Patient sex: M
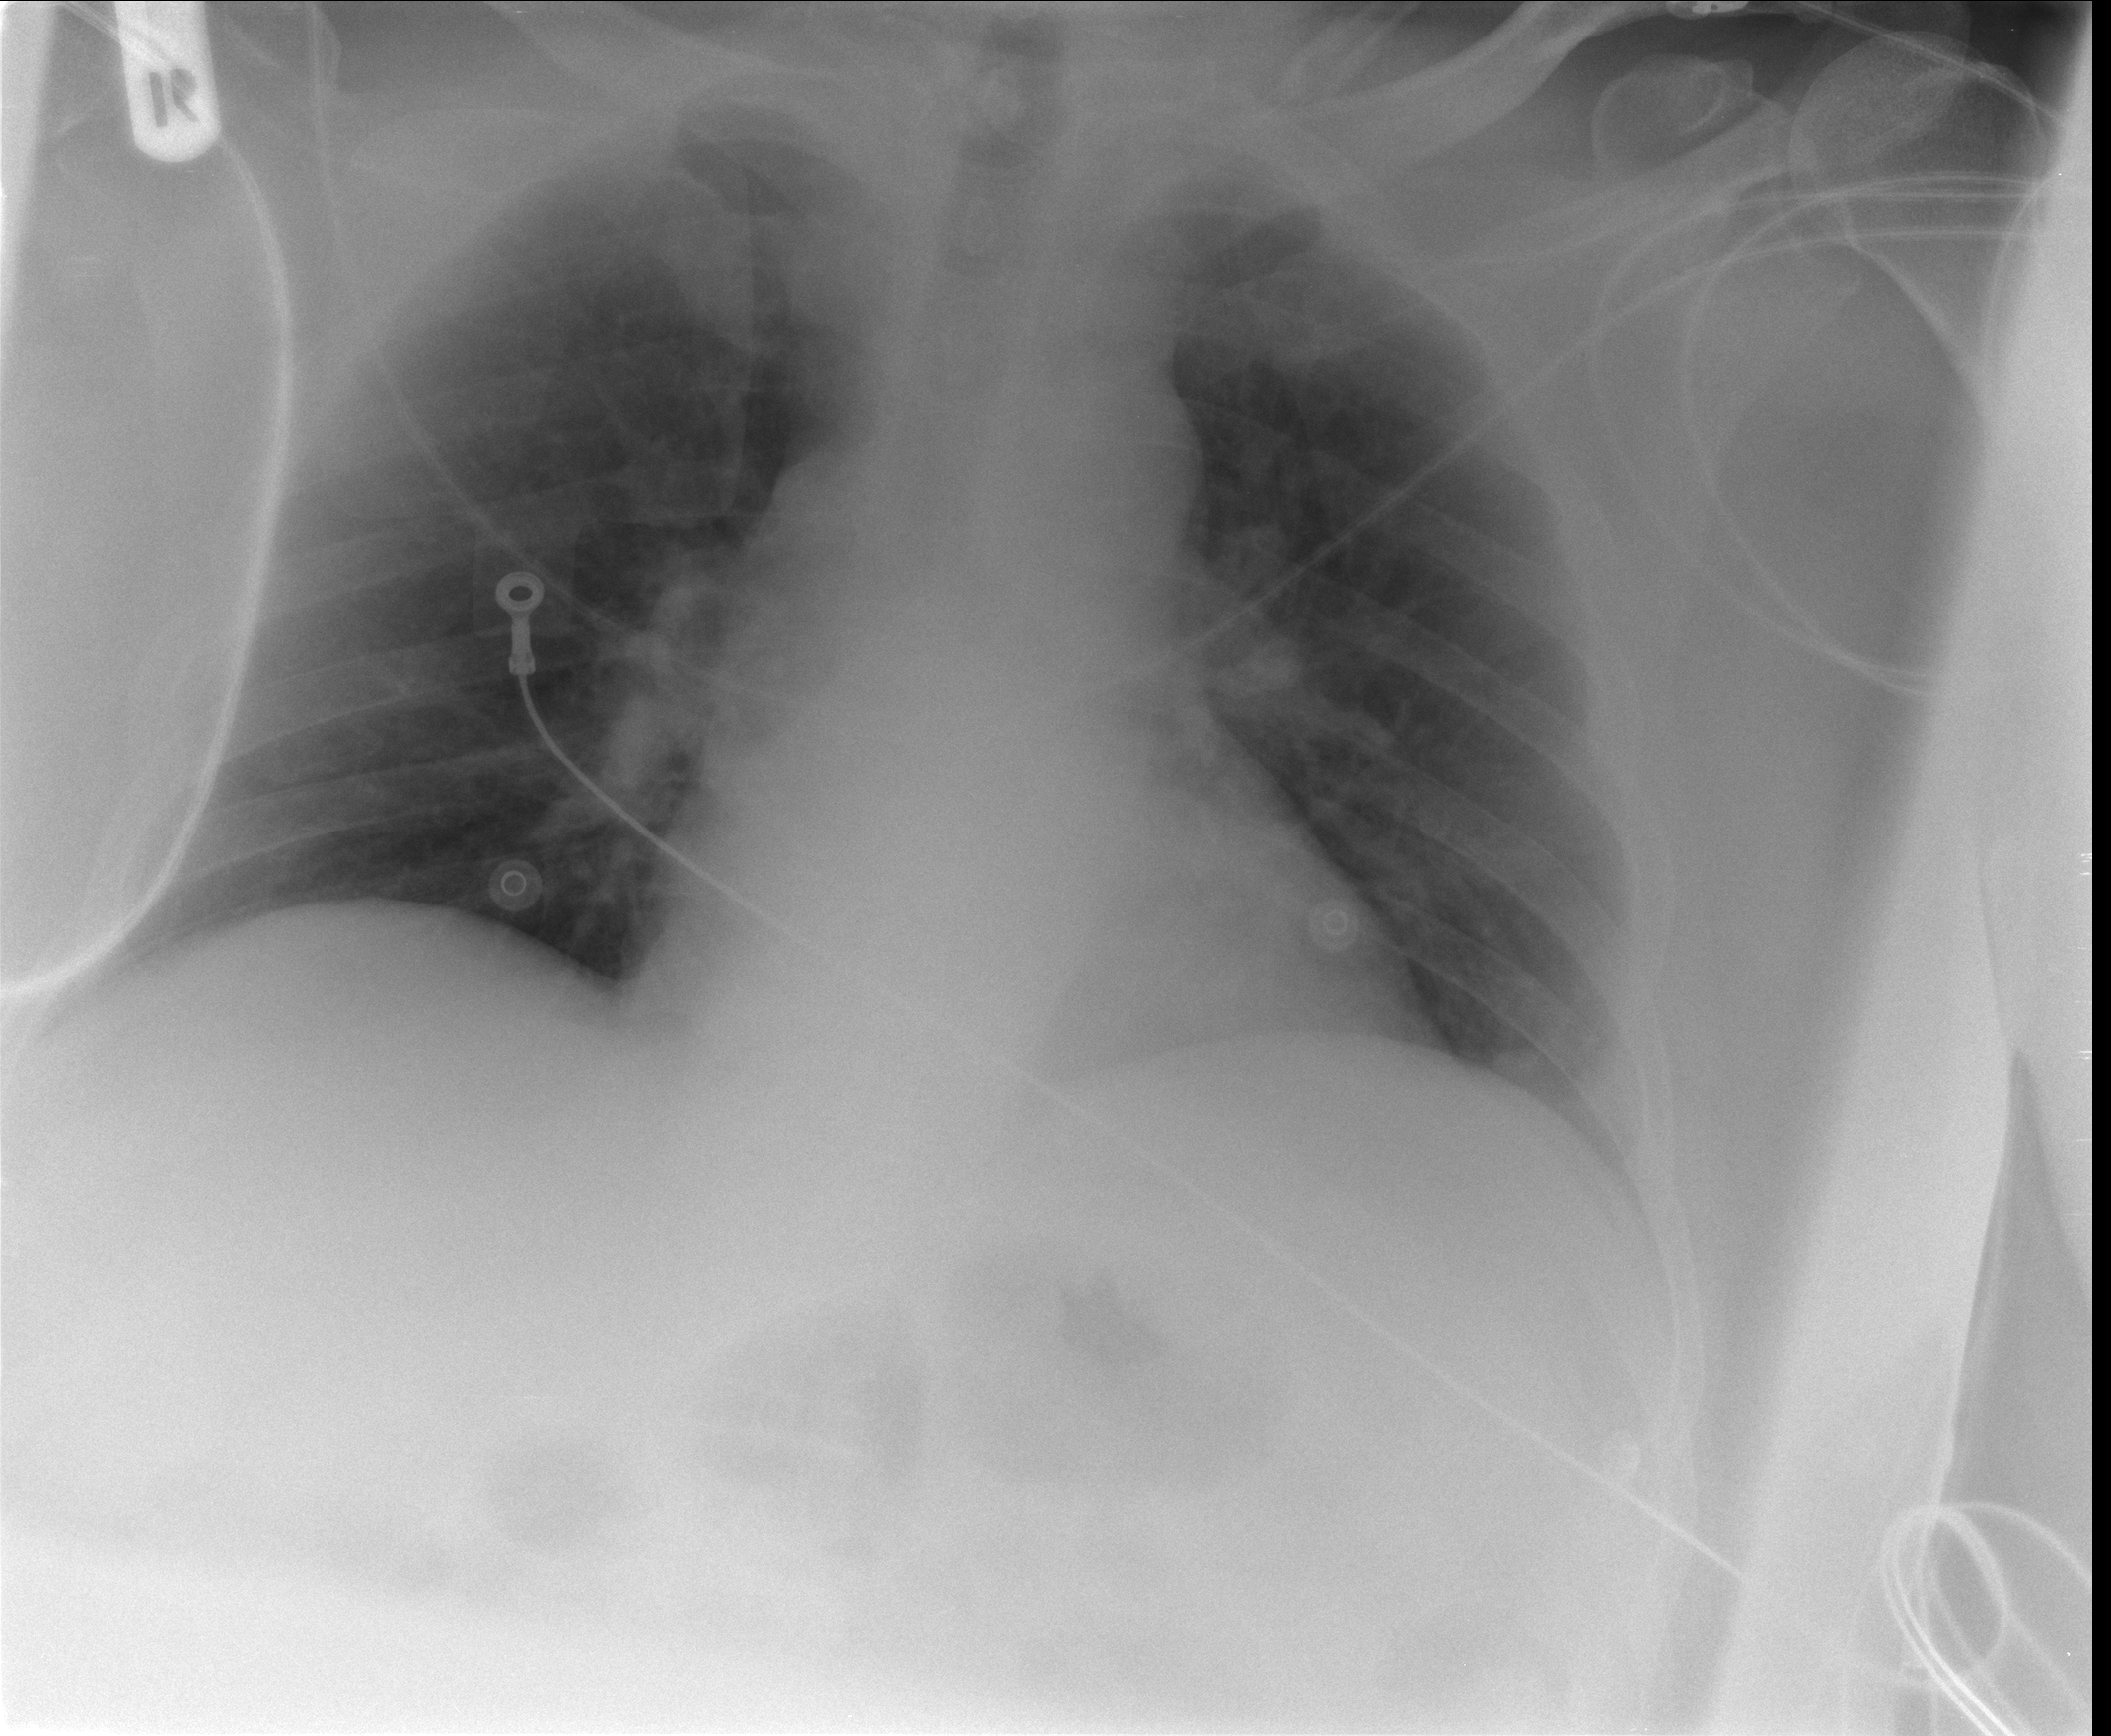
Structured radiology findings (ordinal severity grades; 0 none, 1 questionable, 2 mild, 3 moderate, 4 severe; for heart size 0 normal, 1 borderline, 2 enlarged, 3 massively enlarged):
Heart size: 0
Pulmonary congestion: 2
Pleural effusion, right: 0
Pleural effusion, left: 0
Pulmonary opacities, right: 0
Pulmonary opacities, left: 0
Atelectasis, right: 0
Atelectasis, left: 0